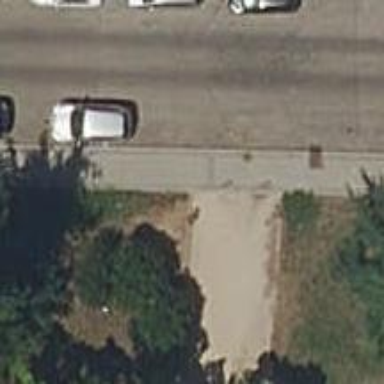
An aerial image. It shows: Sidewalk made of paving stones.